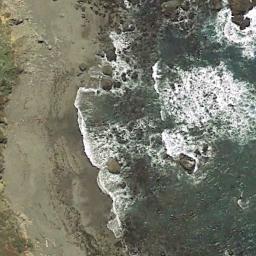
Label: beach